Question: In tinymce's source code view how can I set it to use a monospace font when displaying the HTML?

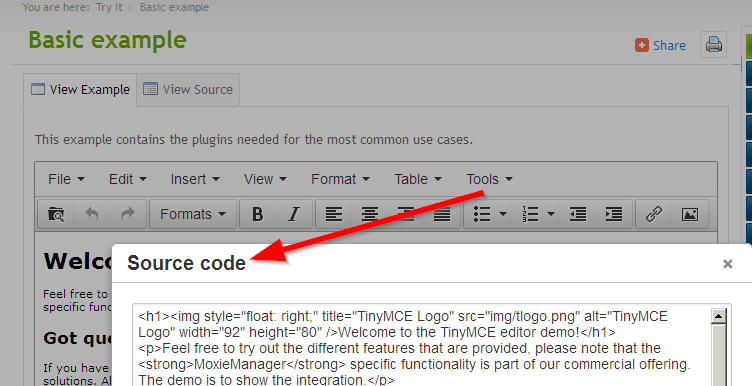
Answer: I added the following style in the page that was hosting tinymce
'''
textarea.mce-textbox {
font-size: 11px;
font-family: "Courier New", Courier, monospace;
}
'''